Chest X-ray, AP view. Patient: 65 years old, sex M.
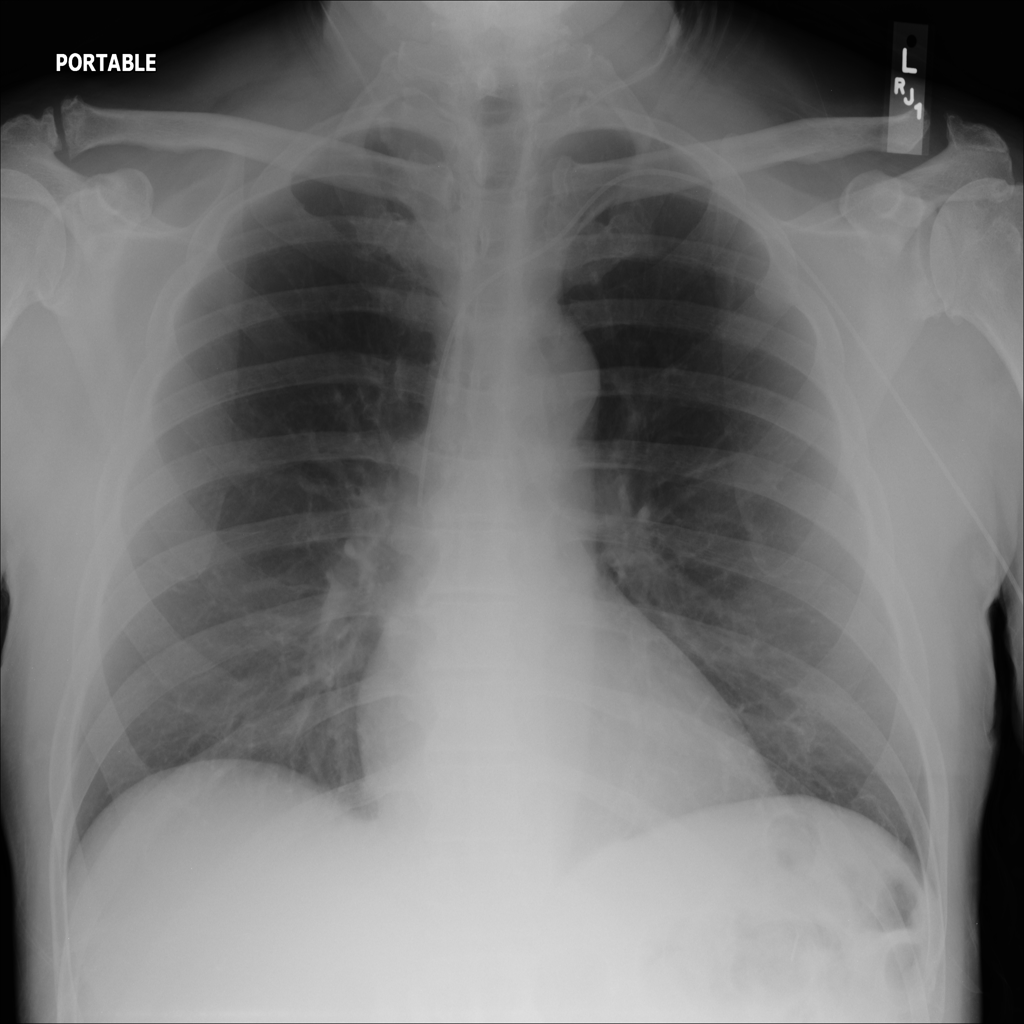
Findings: No Finding